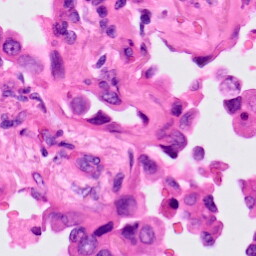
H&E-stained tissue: Lung